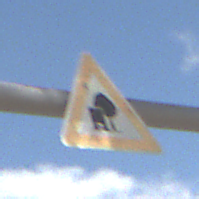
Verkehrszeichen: UnzureichendesLichtraumprofil
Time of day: Midday
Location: Outdoor (Nature)
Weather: PartlyCloudy
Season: NotSpecified
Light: Natural